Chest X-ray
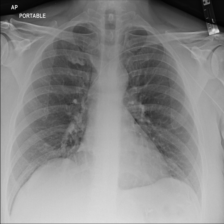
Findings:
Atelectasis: negative
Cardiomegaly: negative
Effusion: negative
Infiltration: negative
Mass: negative
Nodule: negative
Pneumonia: negative
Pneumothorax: negative
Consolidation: negative
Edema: negative
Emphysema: negative
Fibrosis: negative
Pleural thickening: negative
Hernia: negative